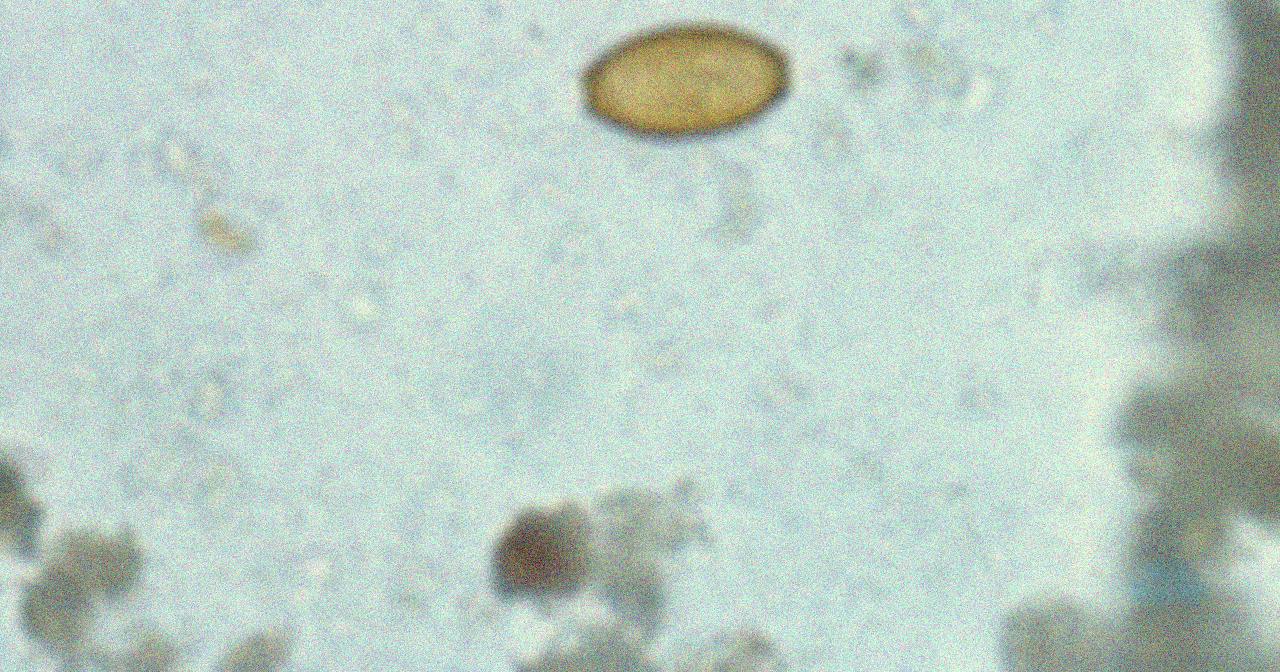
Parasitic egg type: Trichuris trichiura